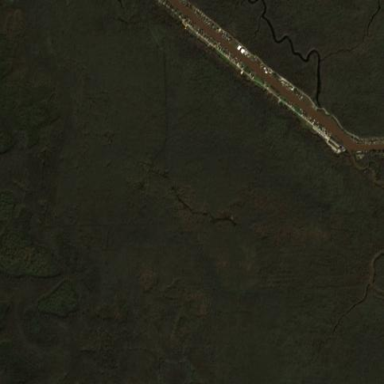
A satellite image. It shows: Swampy wetland area.